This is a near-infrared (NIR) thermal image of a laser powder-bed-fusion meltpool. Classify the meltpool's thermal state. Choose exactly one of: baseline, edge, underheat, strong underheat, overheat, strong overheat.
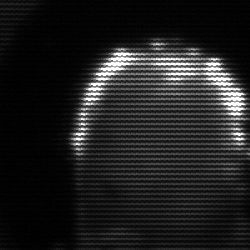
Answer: baseline